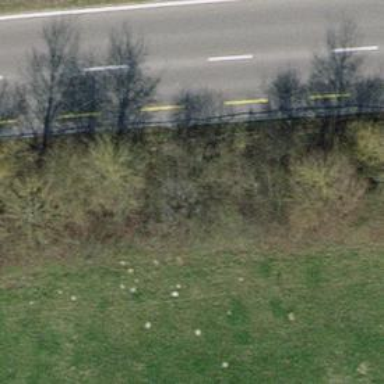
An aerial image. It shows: Hedge barrier.